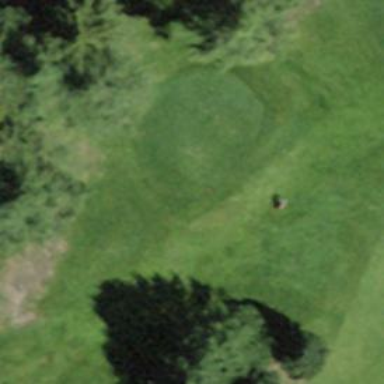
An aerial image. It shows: Grass area designated as golf tee.